Question: I am trying to learn django from official tutorial.
I am stuck with a strange issue, it may be trivial but I am not able to figure it out -
I am following this tutorial :
<URL>
My problem is that when I try to access 'http://hello.djangoserver:8080/poll', I am getting following output:

, I don't know what is going wrong ?? All Previous steps described in the tutorial are working fine for me.
Here is Console Output:
'''
(InteractiveConsole)
>>> from poll.models import Question, Choice
>>> Question.objects.get(pk=1)
<Question: What's up?>
>>> quit()
'''
/srv/www/hello/poll/views.py
'''
# Create your views here.
from django.http import HttpResponse
from django.template import RequestContext, loader
from poll.models import Question
def index(request):
latest_question_list = Question.objects.order_by('-pub_date')[:5]
template = loader.get_template('poll/index.html')
context = RequestContext(request, {
'latest_question_list': latest_question_list,
})
return HttpResponse(template.render(context))
def detail(request, question_id):
return HttpResponse("You're looking at question %s." % question_id)
def results(request, question_id):
response = "You're looking at the results of question %s."
return HttpResponse(response % question_id)
def vote(request, question_id):
return HttpResponse("You're voting on question %s." % question_id)
'''
/srv/www/hello/poll/urls.py
'''
from django.conf.urls import patterns, url
from poll import views
urlpatterns = patterns('',
url(r'^$', views.index, name='index'),
# ex: /polls/5/
url(r'^(?P<question_id>\d+)/$', views.detail, name='detail'),
# ex: /polls/5/results/
url(r'^(?P<question_id>\d+)/results/$', views.results, name='results'),
# ex: /polls/5/vote/
url(r'^(?P<question_id>\d+)/vote/$', views.vote, name='vote'),
'''
/srv/www/hello/hello/urls.py
'''
from django.conf.urls import patterns, include, url
# Uncomment the next two lines to enable the admin:
from django.contrib import admin
admin.autodiscover()
urlpatterns = patterns('',
url(r'^poll/', include('poll.urls')),
'''
/srv/www/hello/poll/templates/poll/index.html
'''
{% if latest_question_list %}
<ul>
{% for question in latest_question_list %}
<li><a href="/poll/{
question.id }}/">{
question.question_text }}</a></li>
{% endfor %}
</ul>
{% else %}
<p>No polls are available.</p>
{% endif %}
}"
}"
'''
Some relevant constructs from settings.py -
/srv/www/hello/hello/settings.py:
'''
DEBUG = True
DATABASES = {
'default': {
'ENGINE': 'django.db.backends.mysql',
# Add 'postgresql_psycopg2', 'mysql', 'sqlite3' or 'oracle'.
'NAME': 'mysite_db',
# Or path to database file if using sqlite3.
# The following settings are not used with sqlite3:
'USER': 'root',
'PASSWORD': '<my password>',
'HOST': '',
# Empty for localhost through domain sockets or
#'127.0.0.1' for localhost through TCP.
'PORT': '',
# Set to empty string for default.
}
}
MEDIA_ROOT = ''
MEDIA_URL = ''
STATIC_ROOT = ''
STATIC_URL = '/static/'
STATICFILES_DIRS = (
# Put strings here, like "/home/html/static" or "C:/www/django/static".
# Always use forward slashes, even on Windows.
# Don't forget to use absolute paths, not relative paths.
)
STATICFILES_FINDERS = (
'django.contrib.staticfiles.finders.FileSystemFinder',
'django.contrib.staticfiles.finders.AppDirectoriesFinder',
# 'django.contrib.staticfiles.finders.DefaultStorageFinder',
)
TEMPLATE_LOADERS = (
'django.template.loaders.filesystem.Loader',
'django.template.loaders.app_directories.Loader',
# 'django.template.loaders.eggs.Loader',
)
ROOT_URLCONF = 'hello.urls'
WSGI_APPLICATION = 'hello.wsgi.application'
TEMPLATE_DIRS = (
)
INSTALLED_APPS = (
'django.contrib.auth',
'django.contrib.contenttypes',
'django.contrib.sessions',
'django.contrib.sites',
'django.contrib.messages',
'django.contrib.staticfiles',
'poll',
# Uncomment the next line to enable the admin:
'django.contrib.admin',
# Uncomment the next line to enable admin documentation:
'django.contrib.admindocs',
)
'''
/srv/www/hello/poll/models.py :
'''
from django.db import models
from django.utils import timezone
import datetime
# Create your models here.
class Question(models.Model):
question_text = models.CharField(max_length=200)
pub_date = models.DateTimeField('date published')
def __unicode__(self): # Python 3: def __str__(self):
return self.question_text
def was_published_recently(self):
return self.pub_date >= timezone.now() - datetime.timedelta(days=1)
was_published_recently.admin_order_field = 'pub_date'
was_published_recently.boolean = True
was_published_recently.short_description = 'Published recently?'
'''
Server running command:
'''
$ python manage.py runserver hello.djangoserver:8080
'''
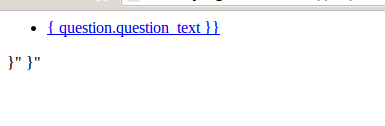
Answer: In the HTML template use '{{ question.id }}' and '{{ question.question_text }}'. Notice the double '{{' and '}}'.